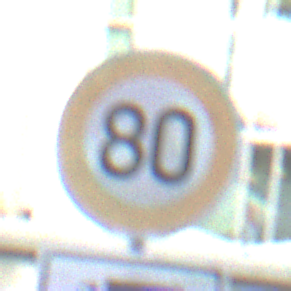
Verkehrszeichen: Geschwindigkeit80
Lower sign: MehrspurigeFahrzeuge2
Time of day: SunriseSunset
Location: Outdoor (Urban)
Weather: PartlyCloudy
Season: NotSpecified
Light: Natural